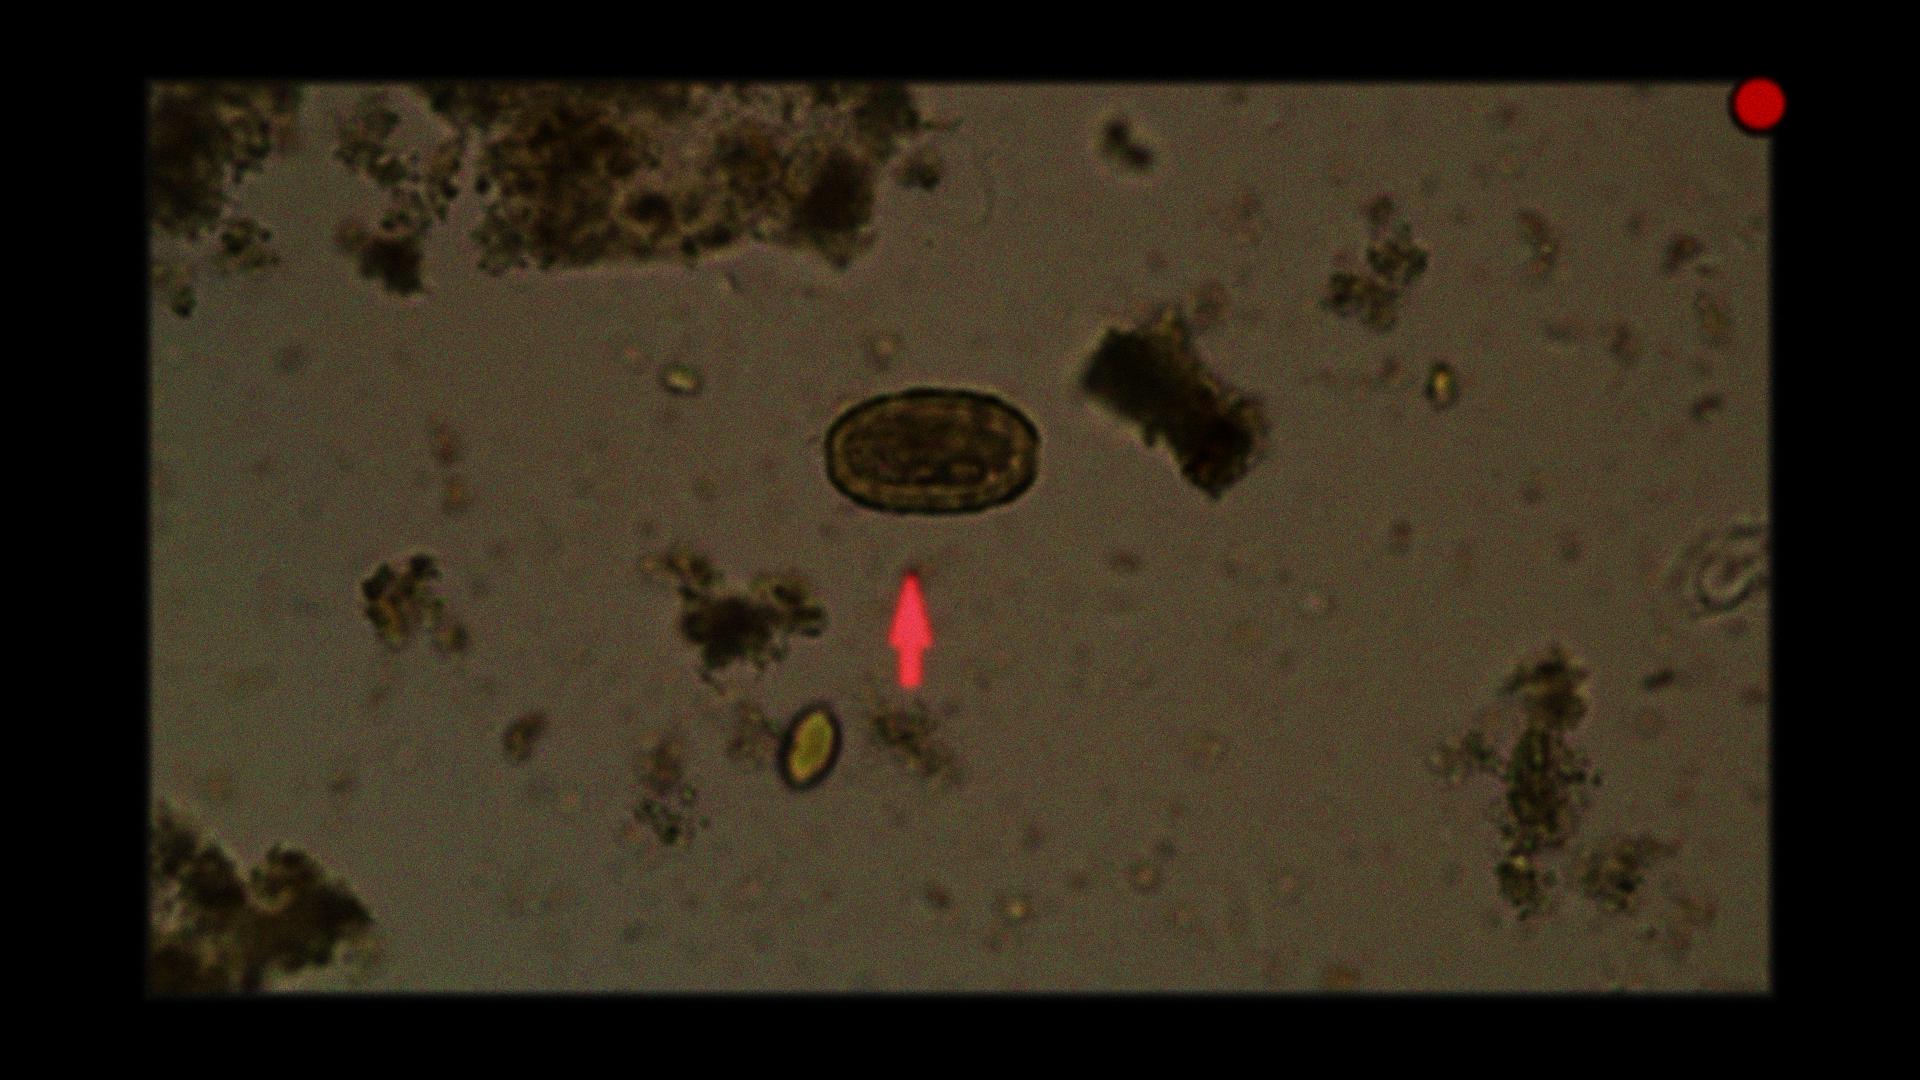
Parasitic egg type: Ascaris lumbricoides